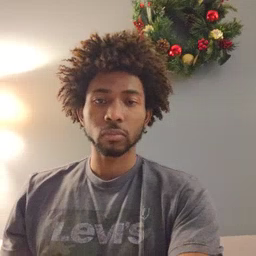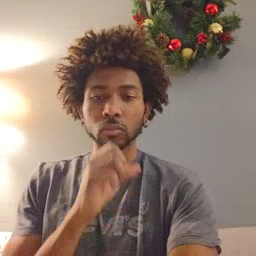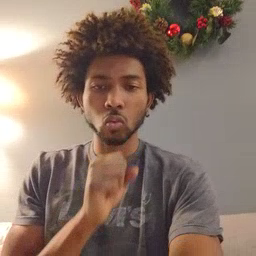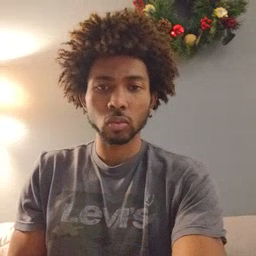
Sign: old